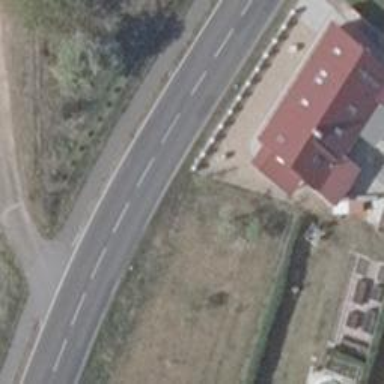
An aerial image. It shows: Secondary road with asphalt surface.